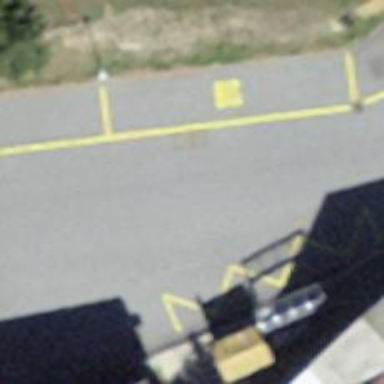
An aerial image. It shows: Public transport stop position.